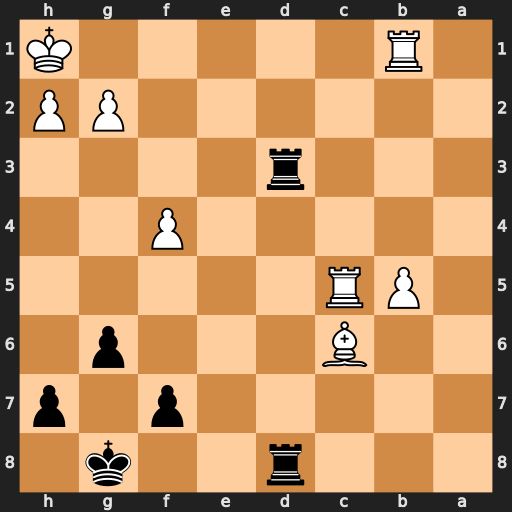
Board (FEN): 3r2k1/5p1p/2B3p1/1PR5/5P2/3r4/6PP/1R5K
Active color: b
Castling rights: -
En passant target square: -
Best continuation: Rd1+ Rxd1 Rxd1#